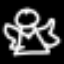
Label: angel